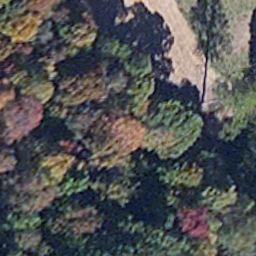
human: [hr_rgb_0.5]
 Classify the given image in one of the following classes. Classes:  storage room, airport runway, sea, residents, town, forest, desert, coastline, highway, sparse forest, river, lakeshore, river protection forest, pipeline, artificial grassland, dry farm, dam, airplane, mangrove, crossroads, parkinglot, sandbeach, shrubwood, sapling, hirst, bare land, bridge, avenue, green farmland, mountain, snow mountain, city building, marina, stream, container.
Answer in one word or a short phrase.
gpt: mangrove